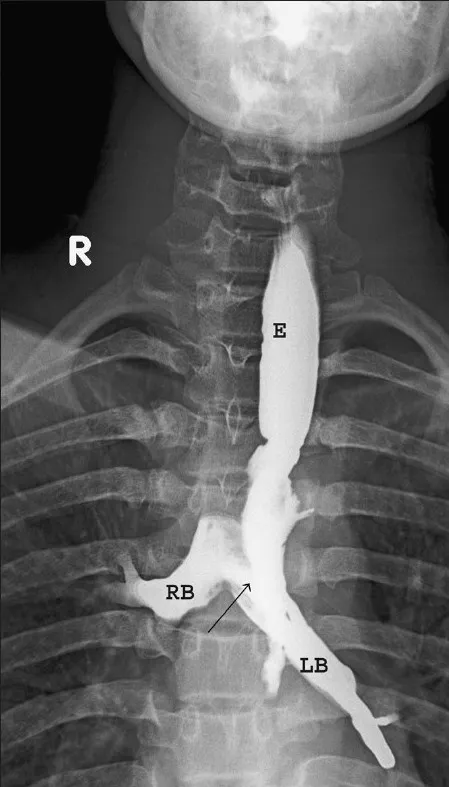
Barium esophagogram in AP projection shows narrowing of esophagus with irregular mucosa at D3 to D5 vertebral level and communication of esophagus with bronchus [black arrow]. E - Esophagus; RB -Right main bronchus, and LB - Left bronchus.
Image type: radiology (x_ray)